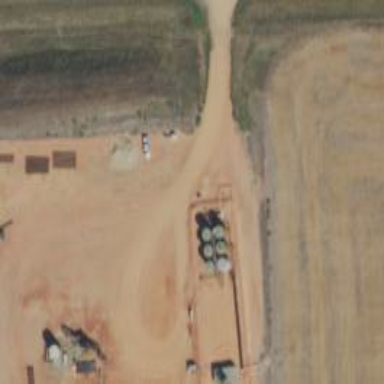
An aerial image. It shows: Storage tank that is man-made.